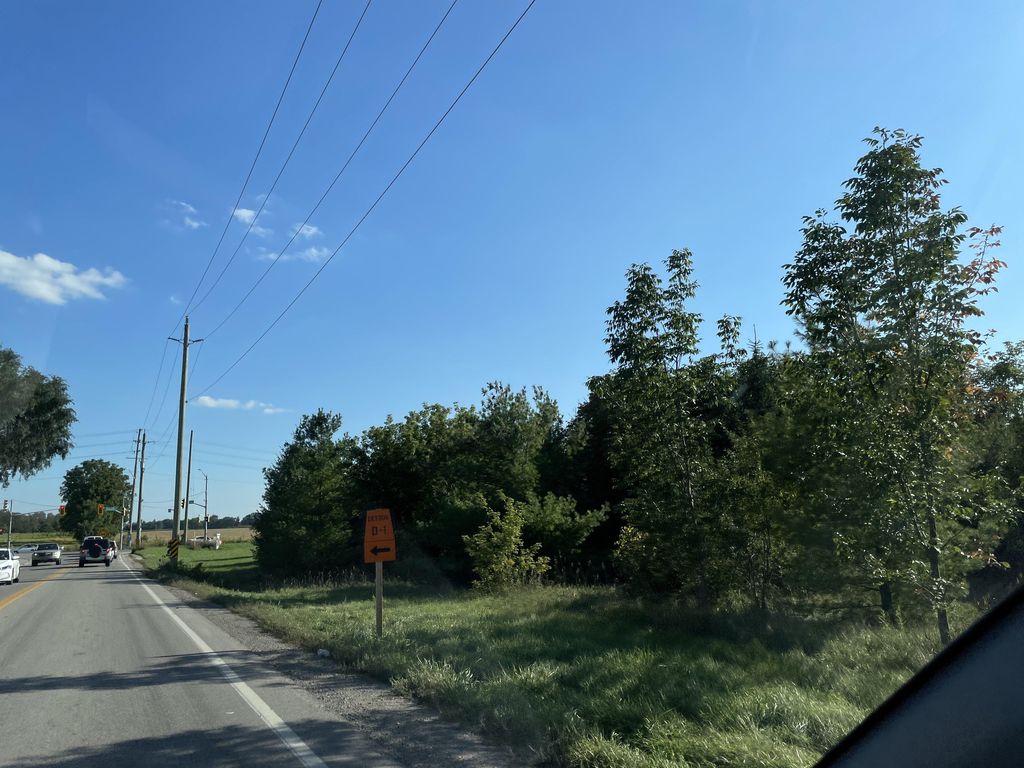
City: kitchener-waterloo